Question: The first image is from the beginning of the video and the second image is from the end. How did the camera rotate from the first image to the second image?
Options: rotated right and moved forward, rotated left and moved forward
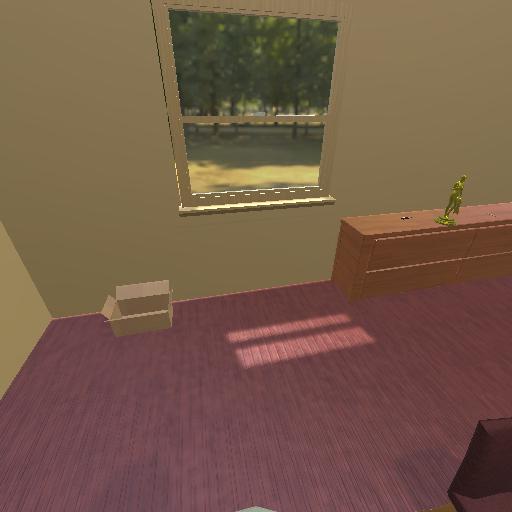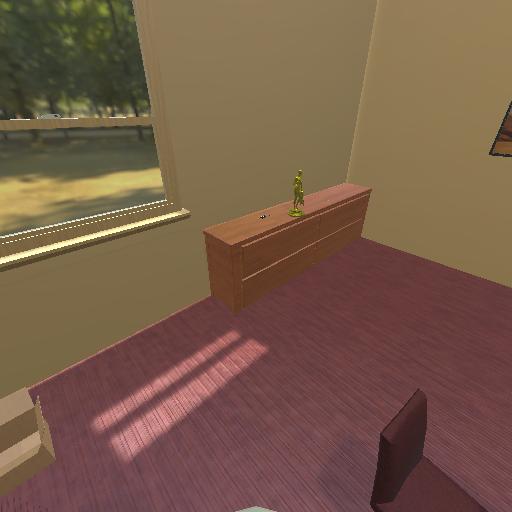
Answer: rotated right and moved forward